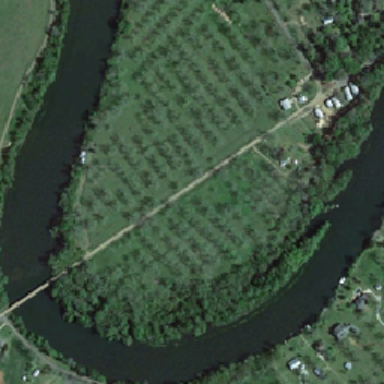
There are some white roof houses near the farm .